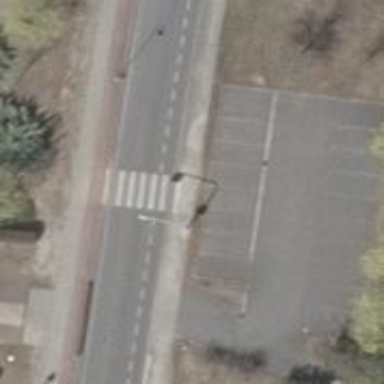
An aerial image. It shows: Parking area with surface.